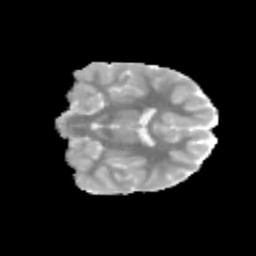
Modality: MD
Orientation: coronal
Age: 9
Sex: female
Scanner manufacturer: siemens
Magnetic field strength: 3 T
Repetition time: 3.8 s
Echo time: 0.07 s